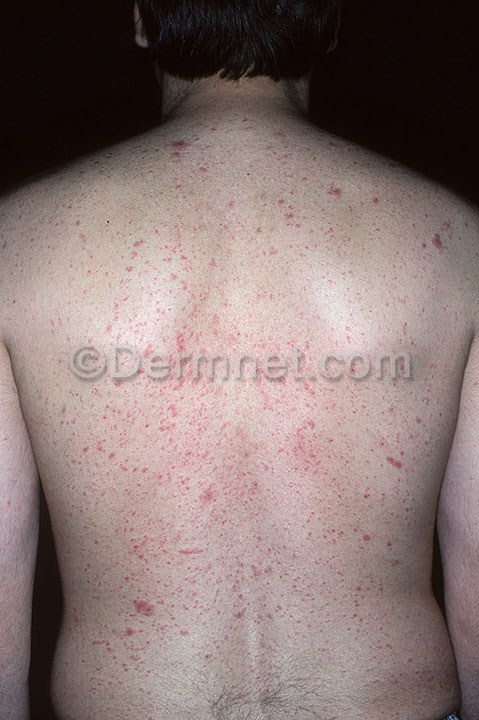
Disease: Psoriasis pictures Lichen Planus and related diseases